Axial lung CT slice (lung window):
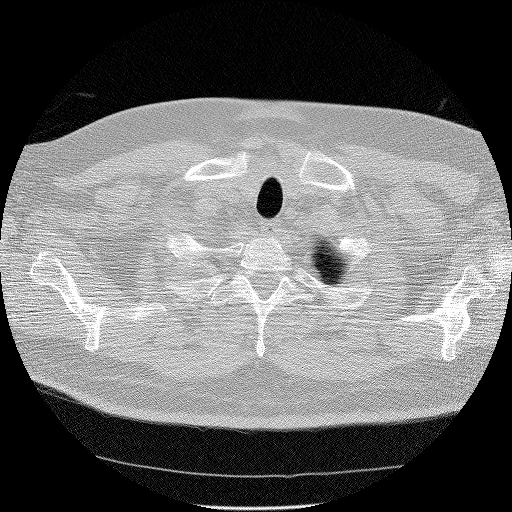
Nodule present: no